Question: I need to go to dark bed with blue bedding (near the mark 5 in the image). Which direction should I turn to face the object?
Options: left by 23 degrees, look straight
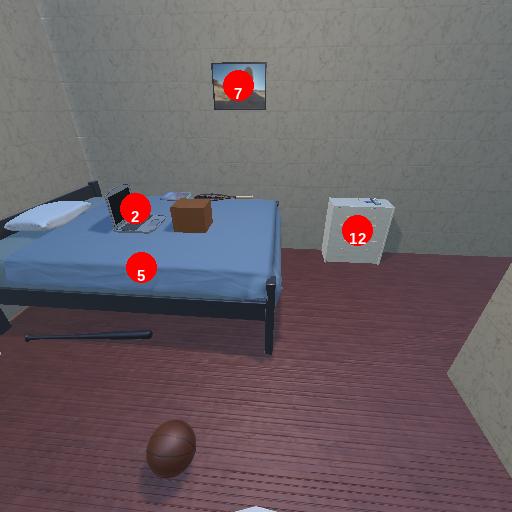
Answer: left by 23 degrees